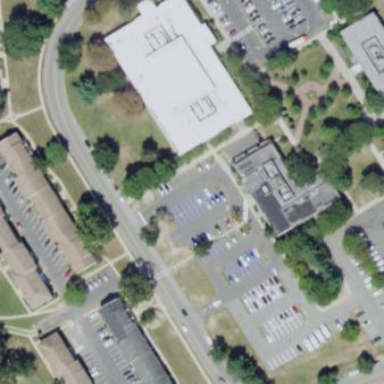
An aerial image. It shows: Building that serves as library.